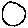
Label: circle